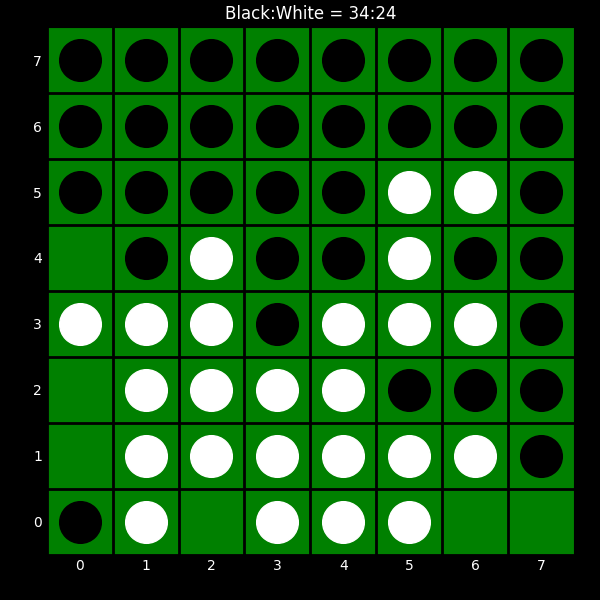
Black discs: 34
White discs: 24